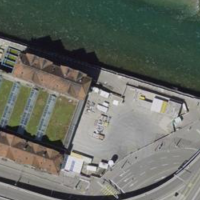
EUNIS habitat code: 54
Species observed at this site:
Corylus avellana